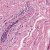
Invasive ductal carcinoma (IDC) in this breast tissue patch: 0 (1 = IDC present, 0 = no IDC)